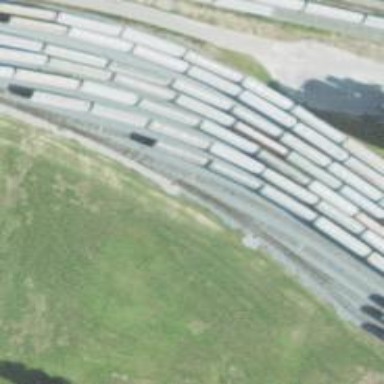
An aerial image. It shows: Rail spur service.